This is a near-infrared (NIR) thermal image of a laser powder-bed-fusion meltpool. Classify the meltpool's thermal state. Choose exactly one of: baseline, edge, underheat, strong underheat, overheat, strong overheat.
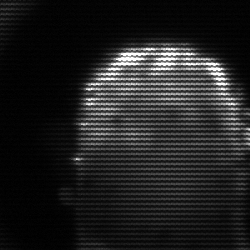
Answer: baseline